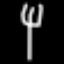
Label: fork